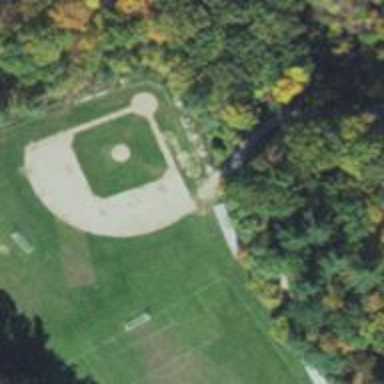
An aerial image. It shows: Baseball pitch for leisure and sports activities.